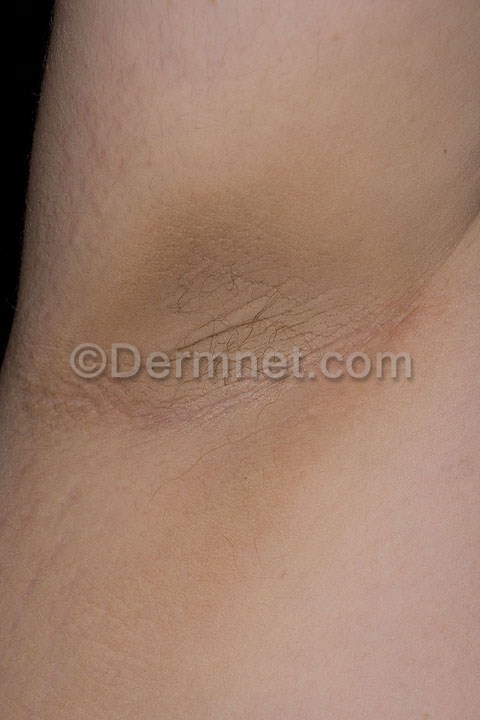
Disease: Systemic Disease